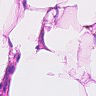
Metastatic tissue present: no